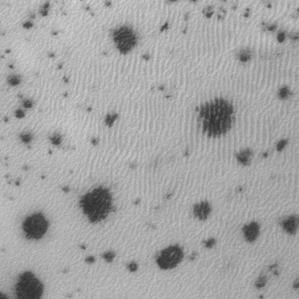
Label: frost